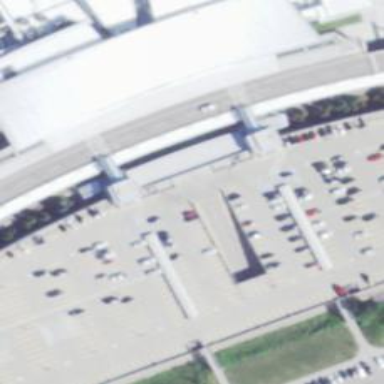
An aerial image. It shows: Car rental service.